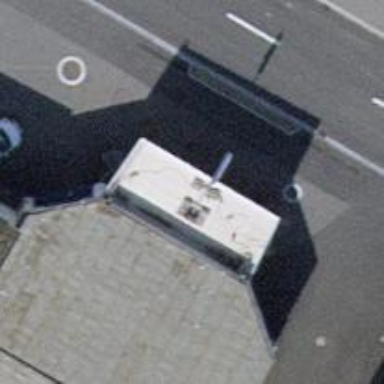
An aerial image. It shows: Fuel station.